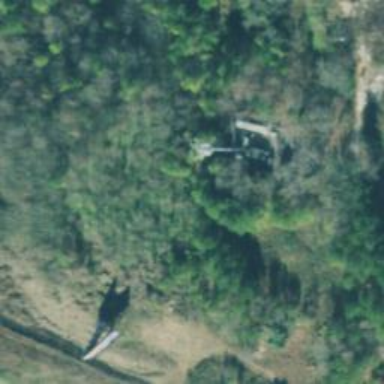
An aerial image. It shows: Mast tower used for communication.